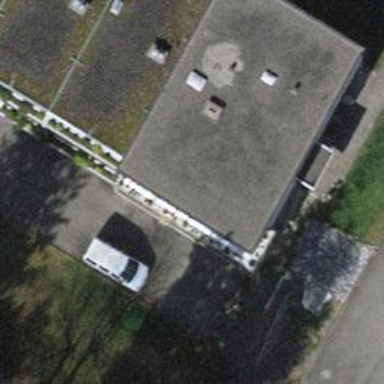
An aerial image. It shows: View of roof of building.